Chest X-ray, PA view. Patient: 51 years old, sex M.
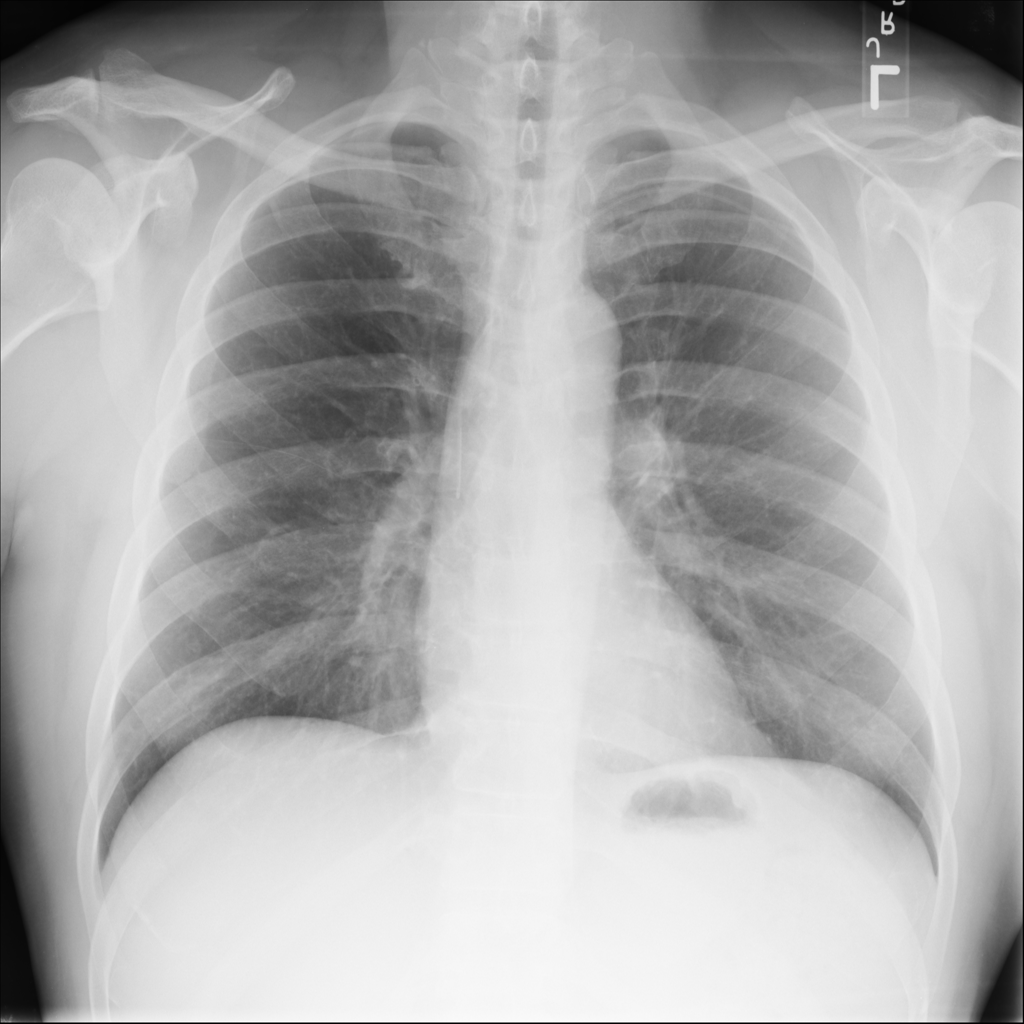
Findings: No Finding